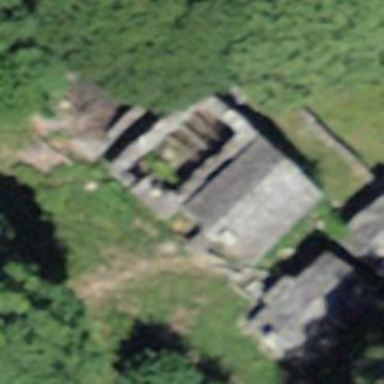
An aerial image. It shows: Historic building in ruins.